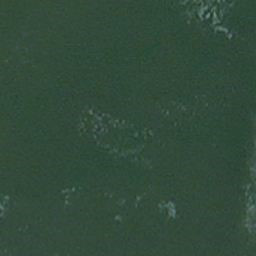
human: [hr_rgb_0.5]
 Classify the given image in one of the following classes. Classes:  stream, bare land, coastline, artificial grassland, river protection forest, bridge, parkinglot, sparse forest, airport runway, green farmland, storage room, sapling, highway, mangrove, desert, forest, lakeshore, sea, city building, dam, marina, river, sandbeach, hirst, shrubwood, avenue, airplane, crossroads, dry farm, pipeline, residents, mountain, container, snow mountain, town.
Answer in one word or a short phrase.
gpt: sea